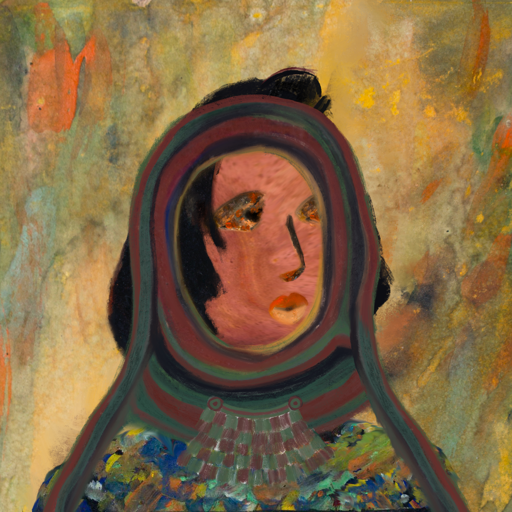
Background: Comrade, Head And Neck Side: Mother_And_Son_Mother, Face Side: Gypsy_Queen, Bust: An_Impression, Hair Side: Mosgoul, Head Accessory: After_Raid_Scarf, Second Necklace: After_Raid, Necklace: Blank, Baby: Blank